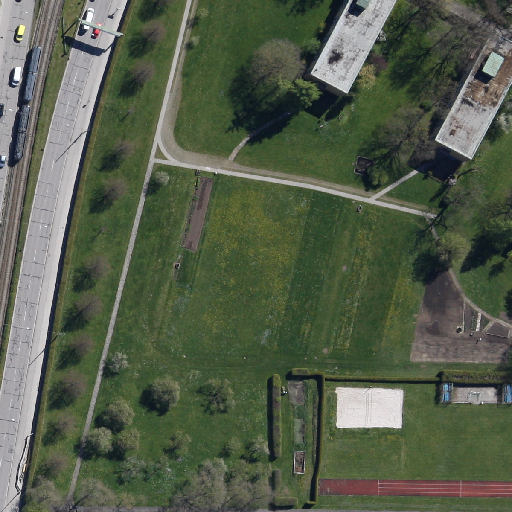
Referring expression: sidewalk along with tree